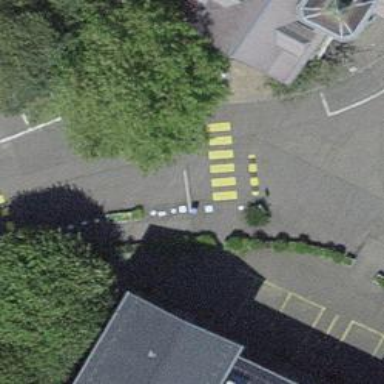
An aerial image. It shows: Marked crossing on the road.